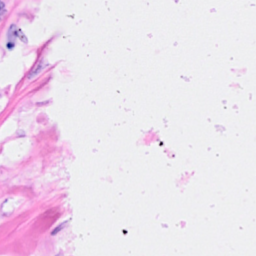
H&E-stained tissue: Breast